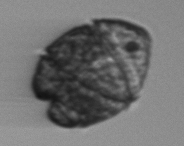
Label: Margalefidinium